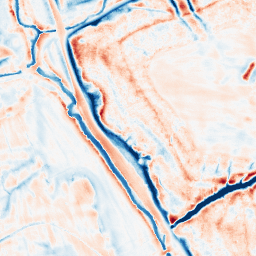
Category: edge_preserving
Decomposition family: bilateral
Decomposition parameters: d: 21
sigma_color: 100
sigma_space: 75
Upsampling method: lanczos
Upsampling parameters: scale: 4
Upsampling scale: 4